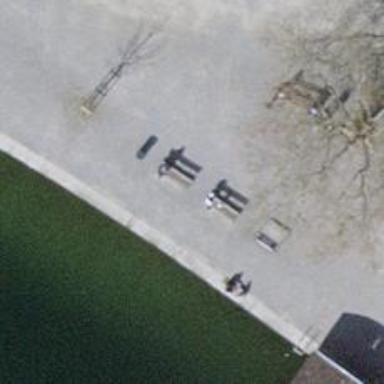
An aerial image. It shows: Bench.